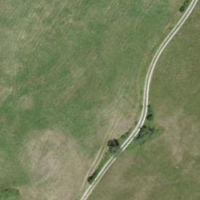
EUNIS habitat code: 24
Species observed at this site:
Plantago media